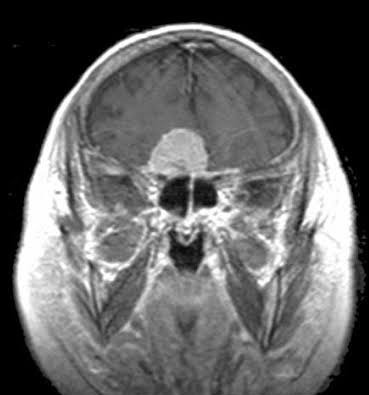
Label: meningioma